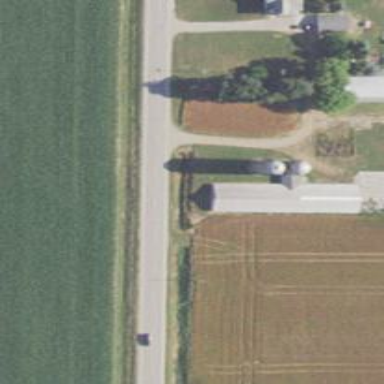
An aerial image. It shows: Silo.